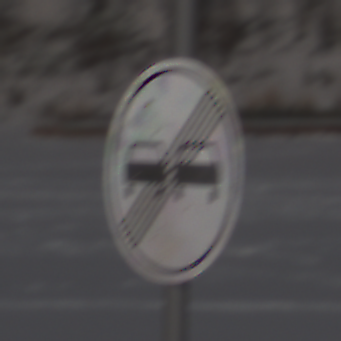
Verkehrszeichen: EndeUeberholverbot
Umgebung: Outdoor, Nature
Tageszeit: MorningAfternoon
Wetter: PartlyCloudy
Licht: Natural
Jahreszeit: Winter
Kontrast: HighContrast